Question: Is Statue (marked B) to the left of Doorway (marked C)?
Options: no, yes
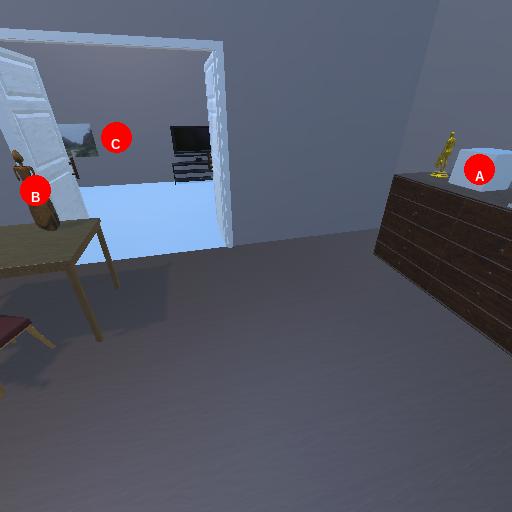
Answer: no